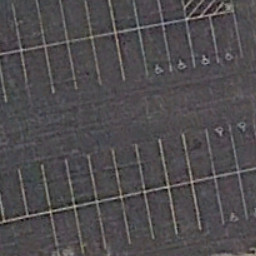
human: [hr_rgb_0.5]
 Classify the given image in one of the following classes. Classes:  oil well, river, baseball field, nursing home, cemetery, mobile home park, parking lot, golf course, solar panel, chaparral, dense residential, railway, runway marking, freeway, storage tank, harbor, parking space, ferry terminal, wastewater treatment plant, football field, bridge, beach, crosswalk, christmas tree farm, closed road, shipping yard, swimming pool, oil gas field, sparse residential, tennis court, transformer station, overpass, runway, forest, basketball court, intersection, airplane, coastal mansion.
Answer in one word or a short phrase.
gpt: parking space